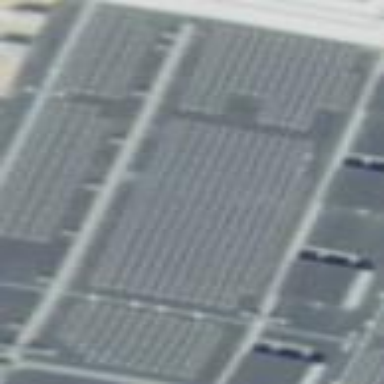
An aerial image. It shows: Solar power generator using photovoltaic method with solar photovoltaic panel types.